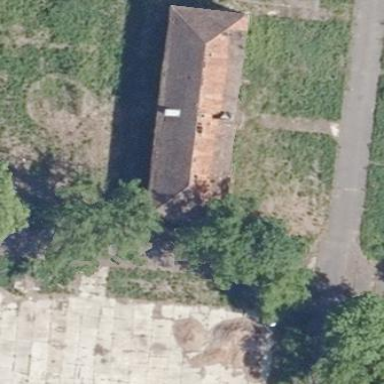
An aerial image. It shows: Building with hipped roof made of roof tiles.